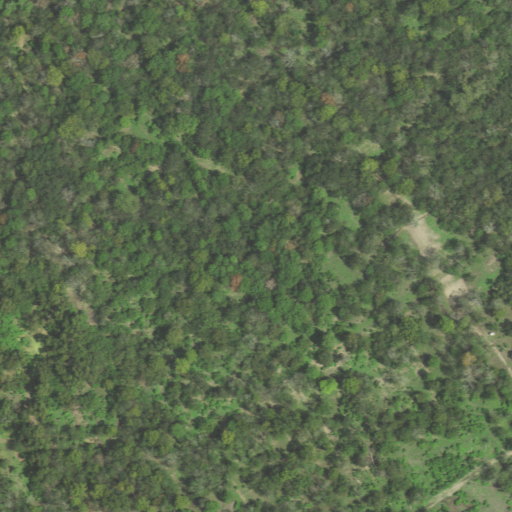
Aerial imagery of cape in Louisiana named Manchac Point containing woody wetlands and herbaceous wetlands